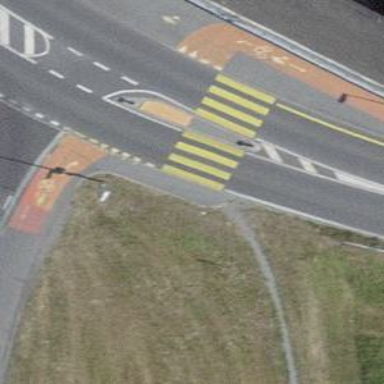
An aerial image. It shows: Kerb serving as barrier.